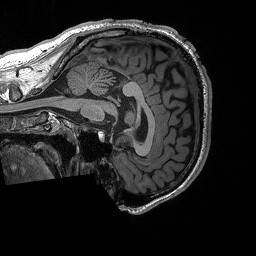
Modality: T1w
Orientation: sagittal
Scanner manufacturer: siemens
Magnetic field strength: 3 T
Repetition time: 2.3 s
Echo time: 0.00294 s